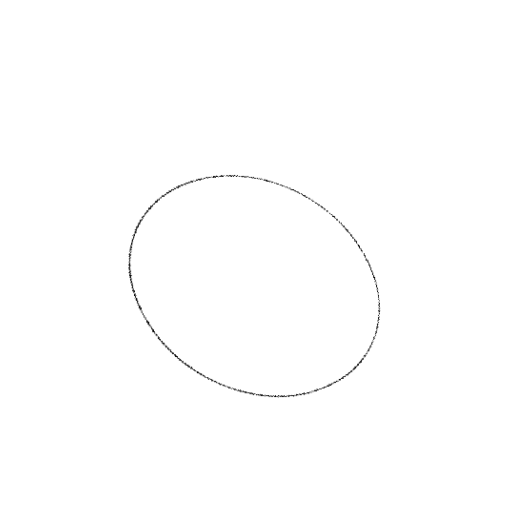
Crossing number: 0